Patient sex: M
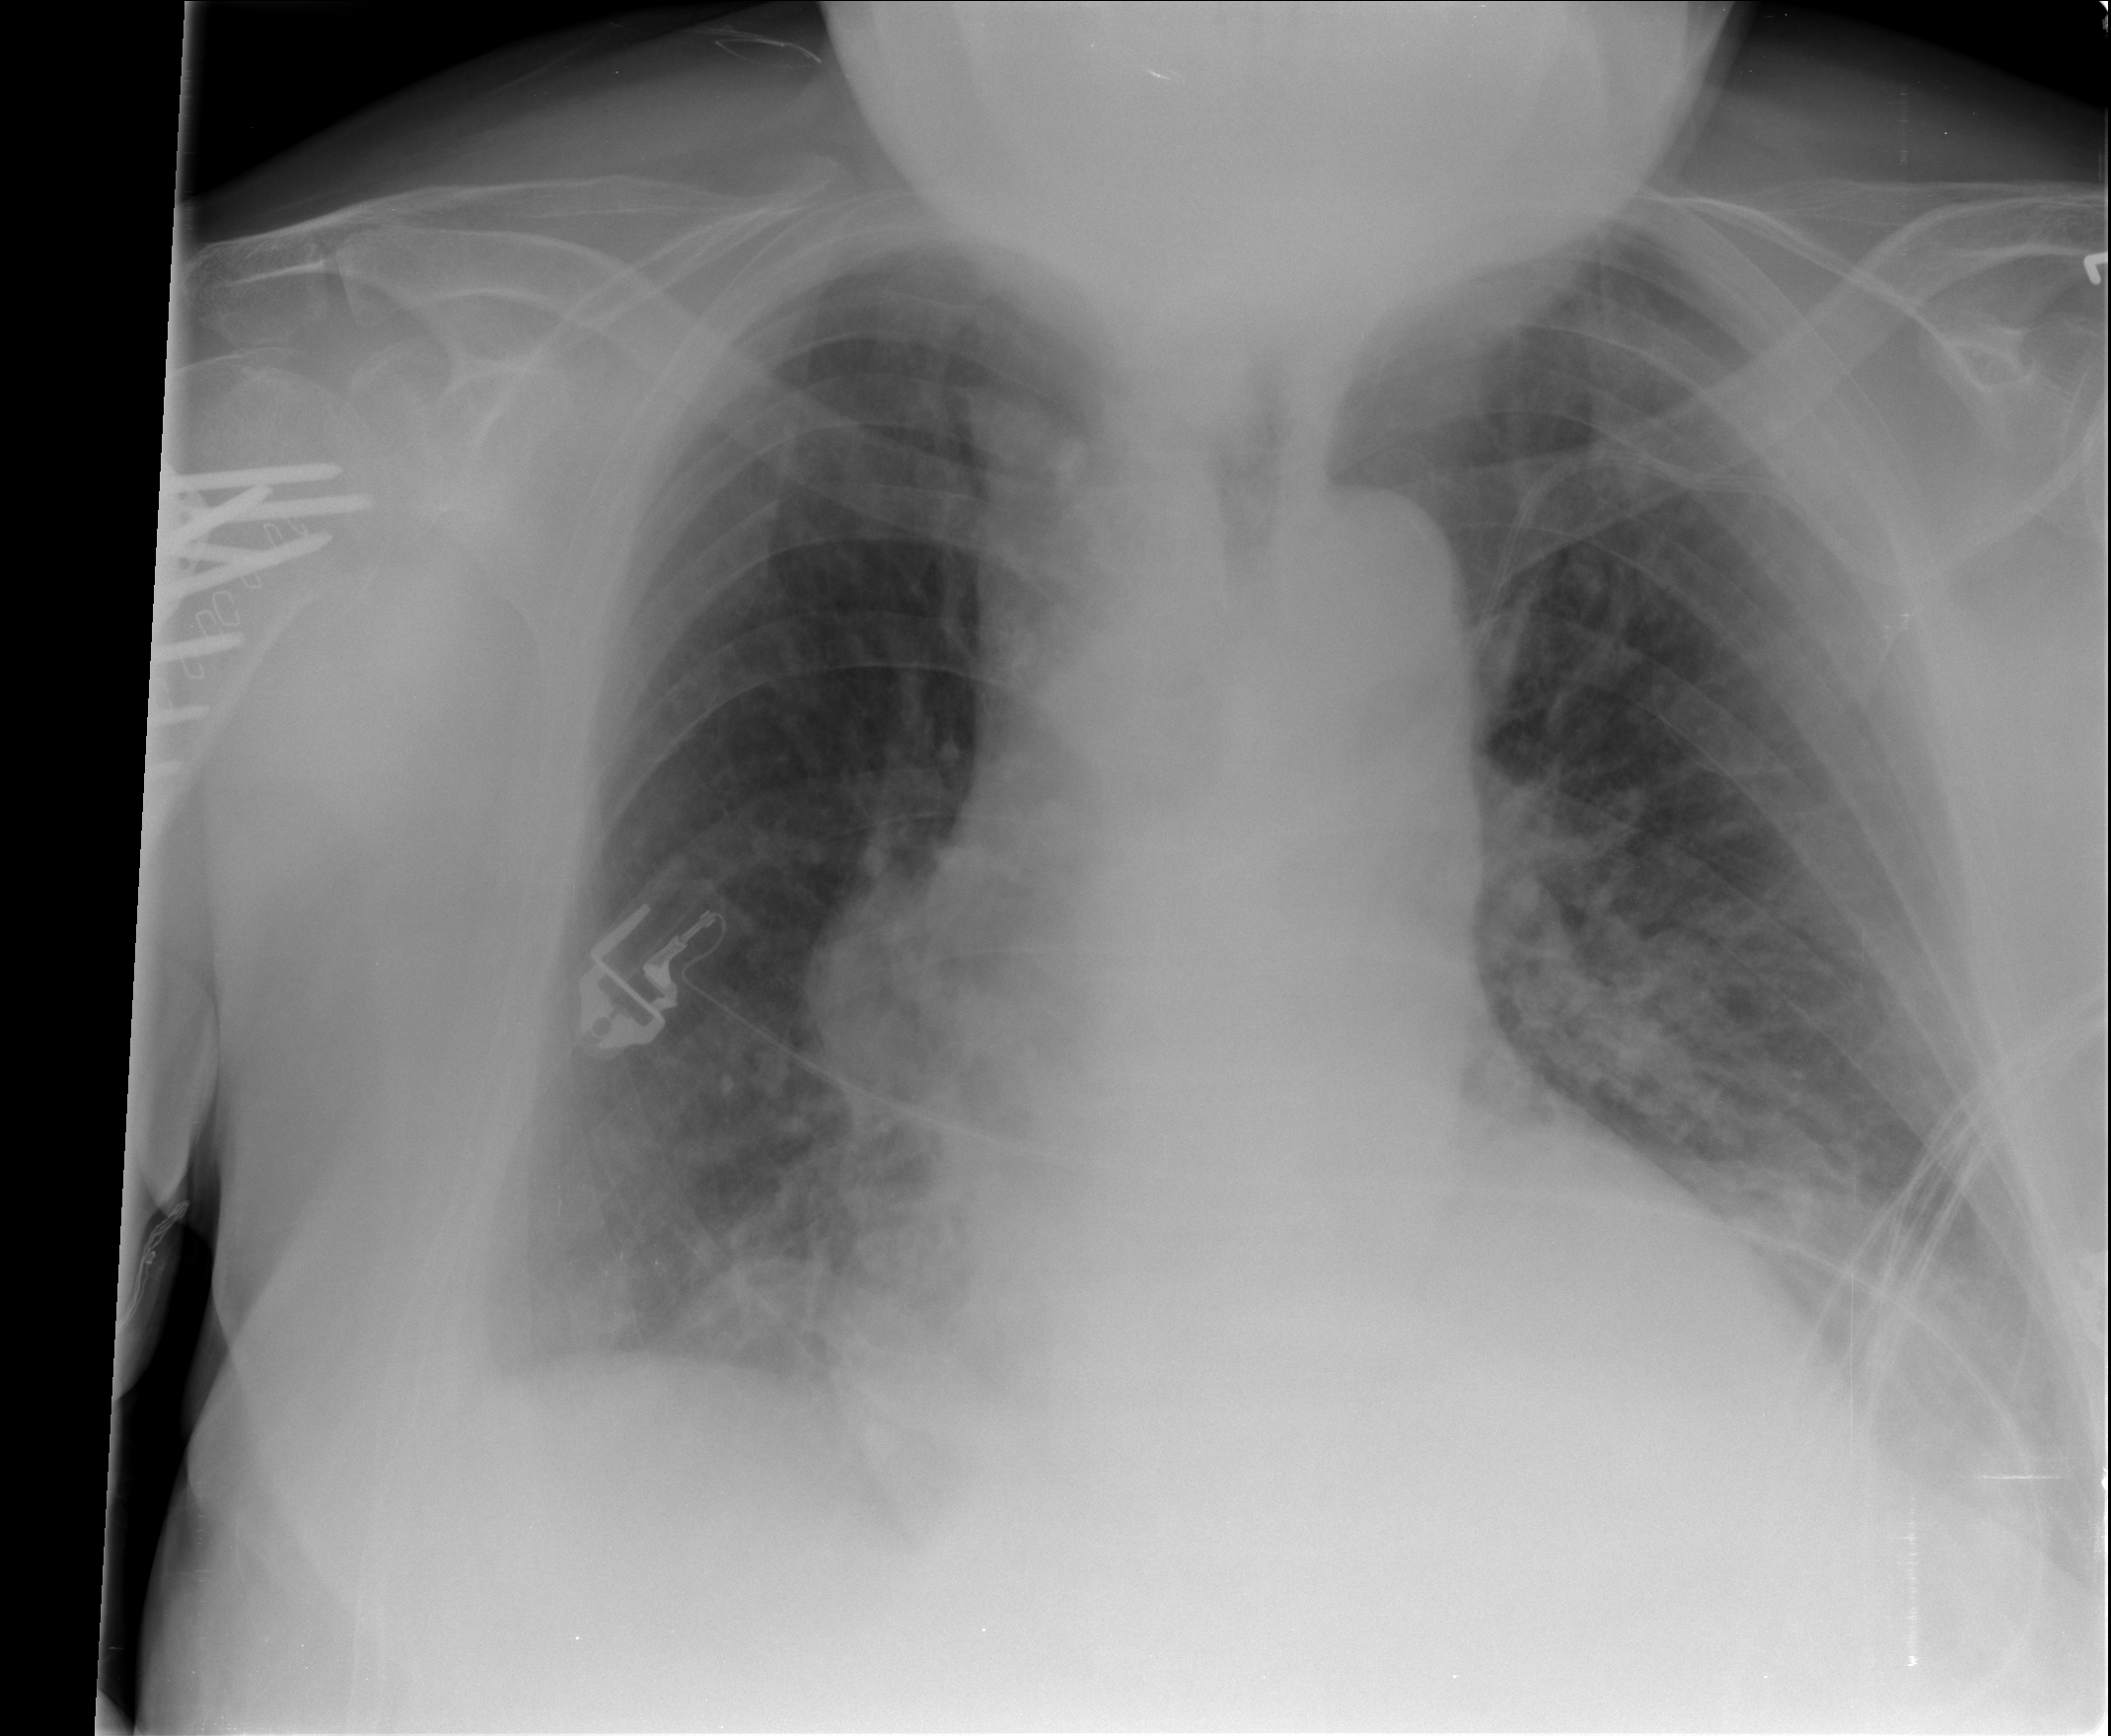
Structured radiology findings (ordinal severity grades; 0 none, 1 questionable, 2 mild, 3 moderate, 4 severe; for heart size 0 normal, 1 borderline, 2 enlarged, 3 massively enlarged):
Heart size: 2
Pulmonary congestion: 3
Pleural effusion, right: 2
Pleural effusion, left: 2
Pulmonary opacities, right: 2
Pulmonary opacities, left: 3
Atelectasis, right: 2
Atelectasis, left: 2